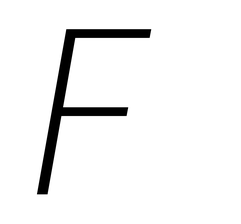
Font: Poppins-ExtraLightItalic